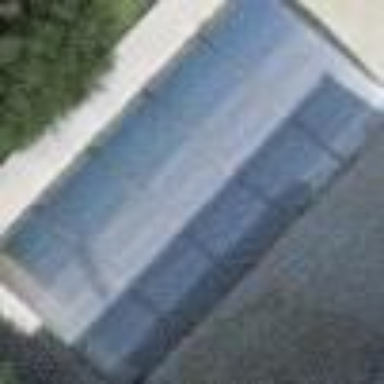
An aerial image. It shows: Swimming pool located in leisure land.